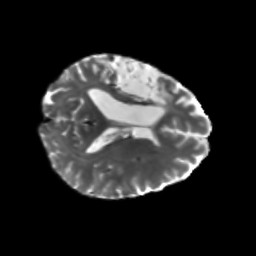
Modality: T2w
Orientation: axial
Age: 56
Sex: female
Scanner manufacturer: siemens
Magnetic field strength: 3 T
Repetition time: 5.47 s
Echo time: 0.0854 s